RGB frame:
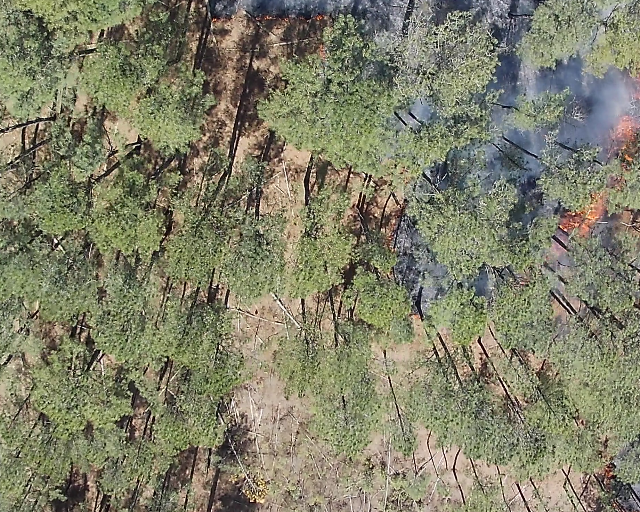
Thermal frame:
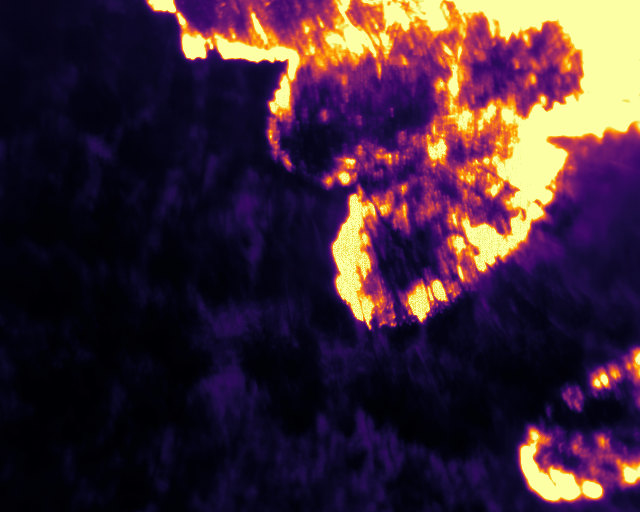
Captured: 2026-02-27 02:35:14
Pixels at or above 80 °C: 83014 (fraction of frame: 0.2533)